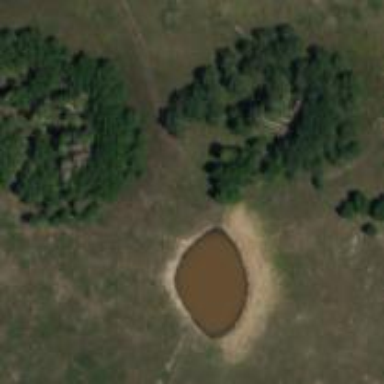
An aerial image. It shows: Reservoir area.